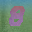
Label: 8